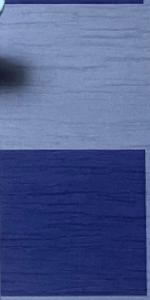
Label: Empty